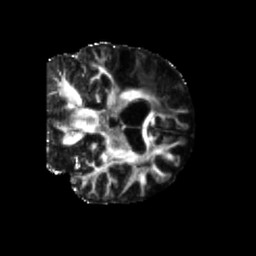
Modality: FA
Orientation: coronal
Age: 52
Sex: male
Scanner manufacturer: siemens
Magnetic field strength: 3 T
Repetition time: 5.25 s
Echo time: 0.08 s